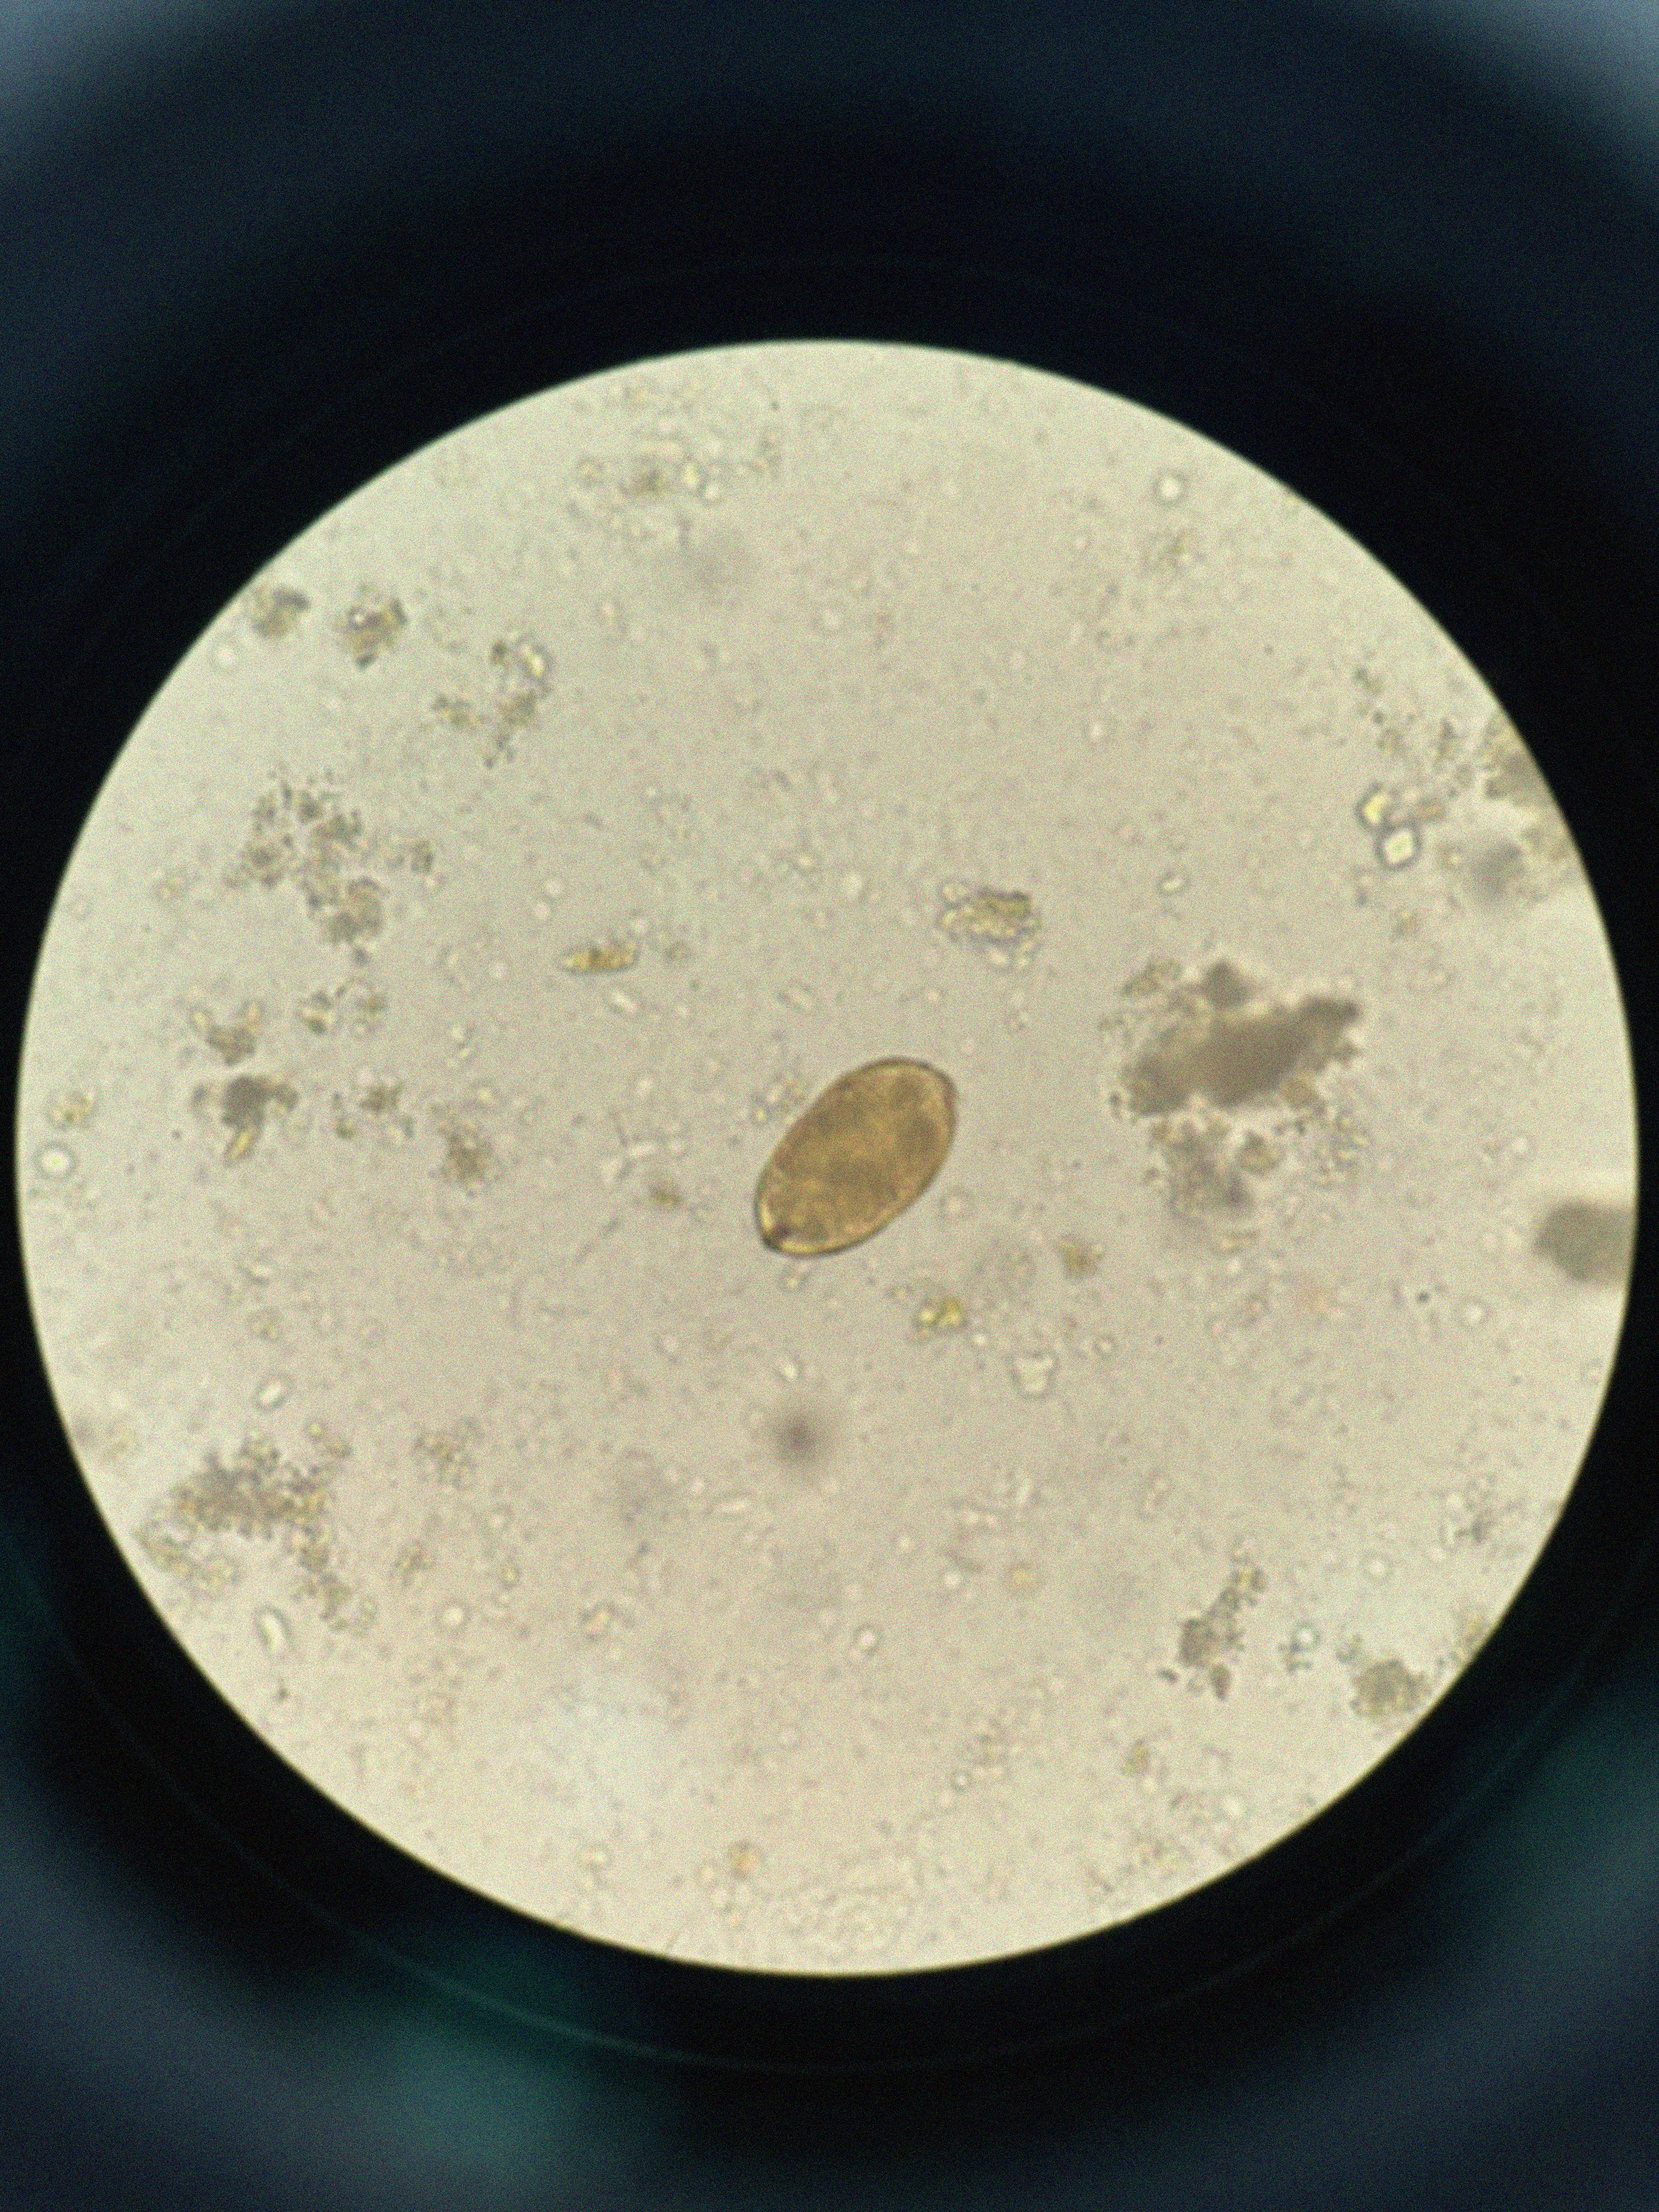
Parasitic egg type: Paragonimus spp